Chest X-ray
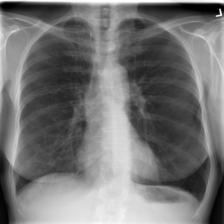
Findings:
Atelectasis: negative
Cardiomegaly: negative
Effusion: negative
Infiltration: negative
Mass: negative
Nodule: negative
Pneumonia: negative
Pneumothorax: negative
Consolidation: negative
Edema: negative
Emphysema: negative
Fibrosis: negative
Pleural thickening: negative
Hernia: negative